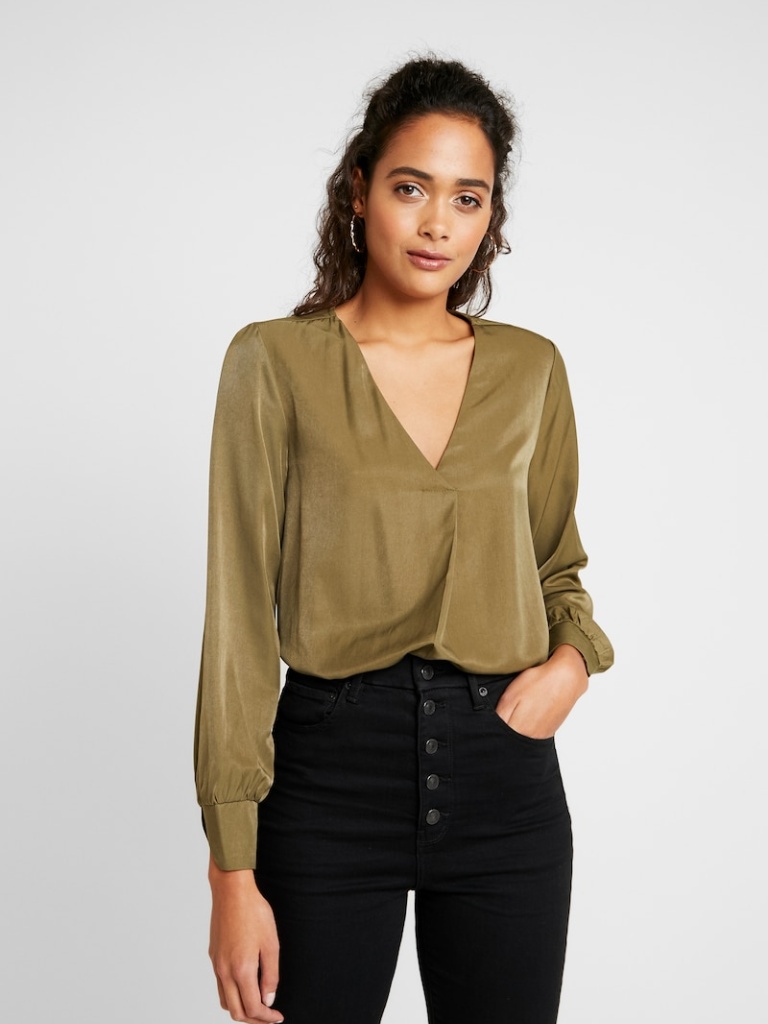
cotton relaxed a long-sleeved with the sleeves down hip length French Tucked v-neck blouse